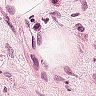
Metastatic tissue present: no